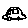
Label: car